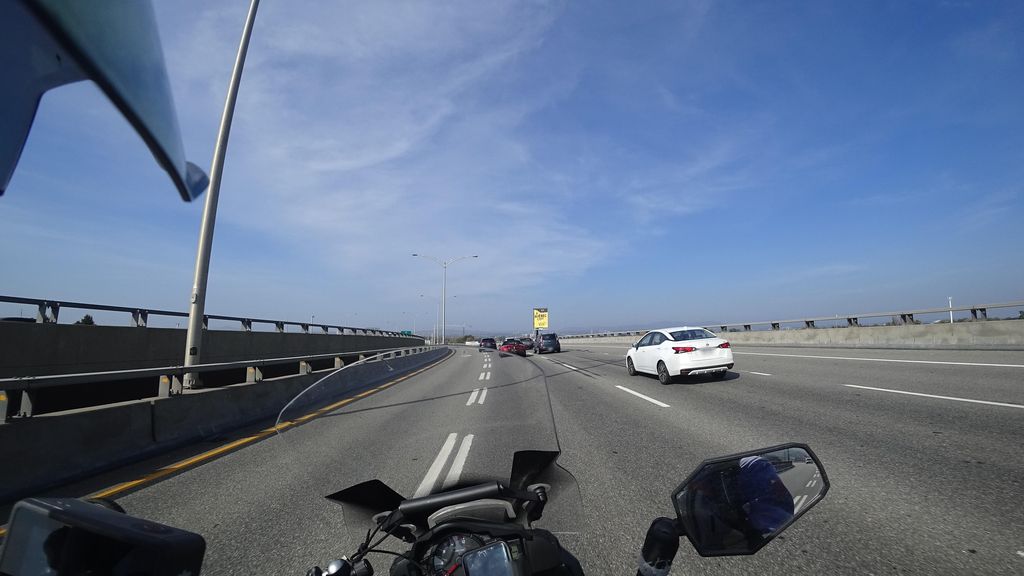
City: quebec_city